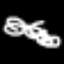
Label: squiggle